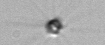
Label: Calciopappus